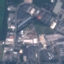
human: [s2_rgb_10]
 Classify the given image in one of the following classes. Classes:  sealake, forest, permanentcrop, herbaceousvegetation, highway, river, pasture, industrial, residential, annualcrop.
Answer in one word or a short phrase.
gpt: Industrial